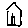
Label: house